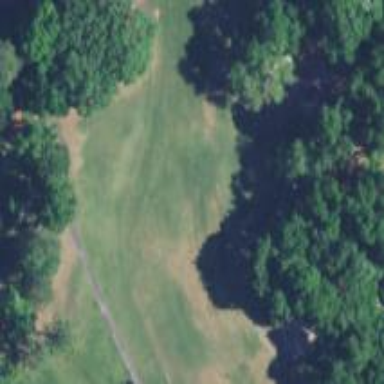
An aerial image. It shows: View of golf hole.